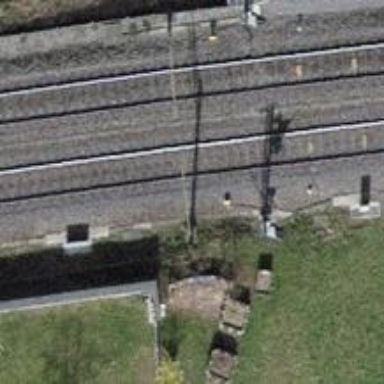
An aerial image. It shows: Single railway track with electrified contact line.